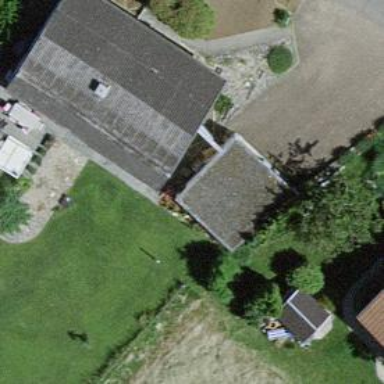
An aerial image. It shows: Garage.